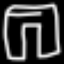
Label: pants